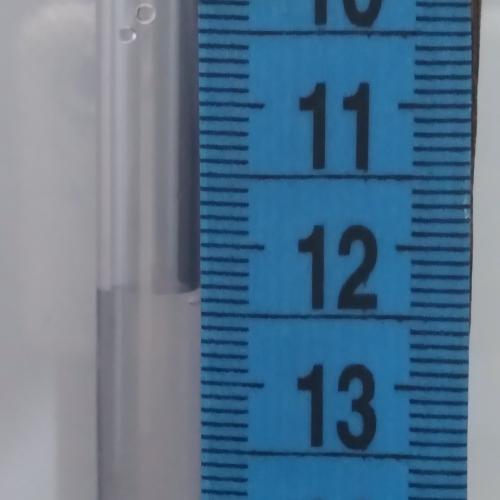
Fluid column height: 12.3 cm